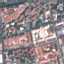
Label: Residential